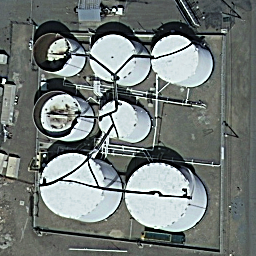
Label: storage tanks